Field crop: maize
Growth stage: 2
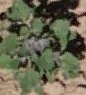
Species: chenopodium